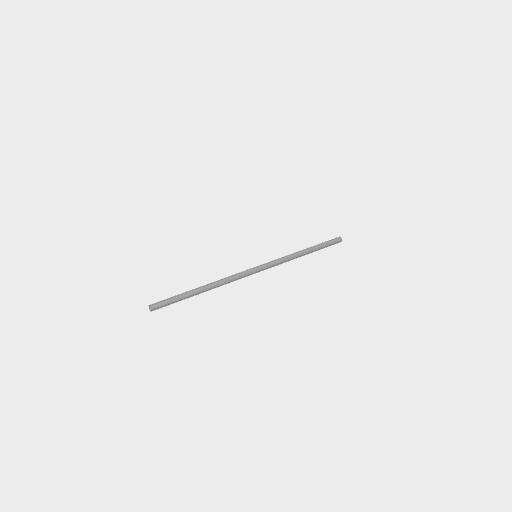
Part: AluminumTube6ID8OD300